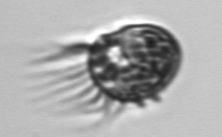
Label: Strombidium_morphotype1